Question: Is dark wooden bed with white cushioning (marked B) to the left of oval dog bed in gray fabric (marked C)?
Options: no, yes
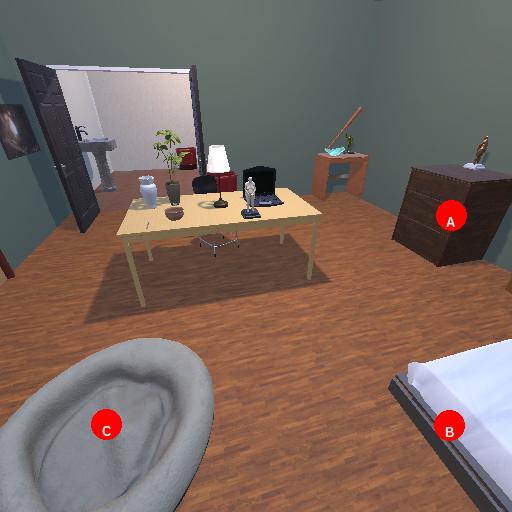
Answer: no